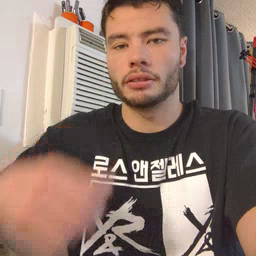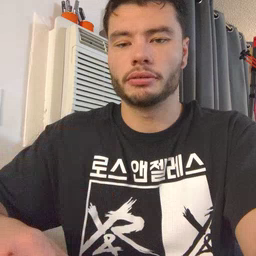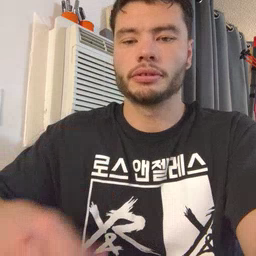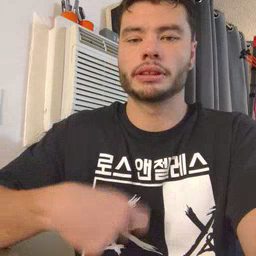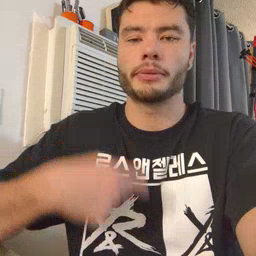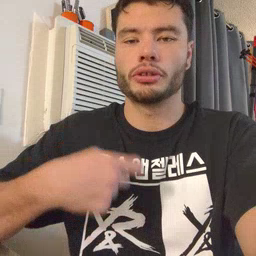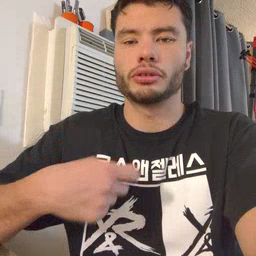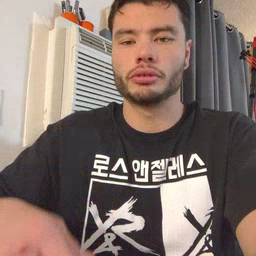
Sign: zipper